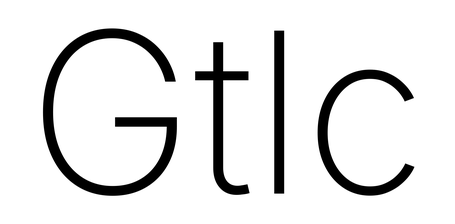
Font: Inter_ExtraLight